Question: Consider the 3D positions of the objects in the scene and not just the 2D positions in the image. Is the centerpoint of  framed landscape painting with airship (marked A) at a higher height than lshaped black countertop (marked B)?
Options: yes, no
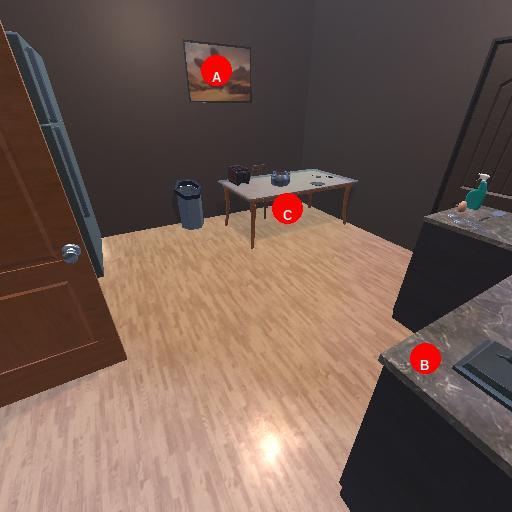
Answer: yes